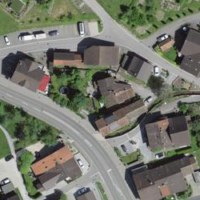
EUNIS habitat code: 54
Species observed at this site:
Aegopodium podagraria